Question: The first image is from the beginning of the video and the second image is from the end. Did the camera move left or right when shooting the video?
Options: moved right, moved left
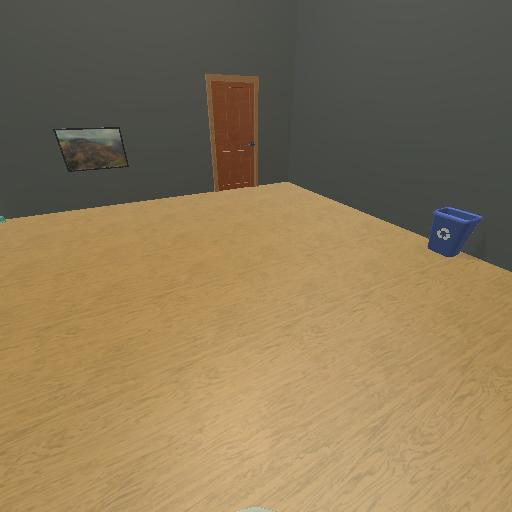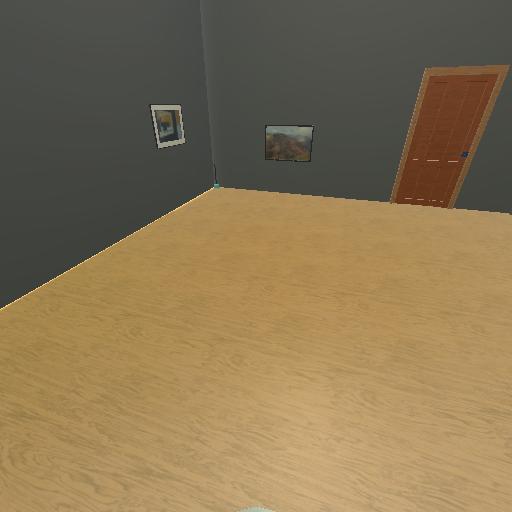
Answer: moved right